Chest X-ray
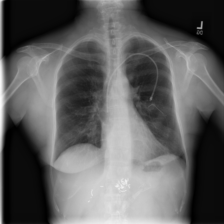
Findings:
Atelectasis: negative
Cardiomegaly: negative
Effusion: negative
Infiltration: negative
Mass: negative
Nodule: negative
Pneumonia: negative
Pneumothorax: negative
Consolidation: negative
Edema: negative
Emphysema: negative
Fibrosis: negative
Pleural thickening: negative
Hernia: negative